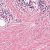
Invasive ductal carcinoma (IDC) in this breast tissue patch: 0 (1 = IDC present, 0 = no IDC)